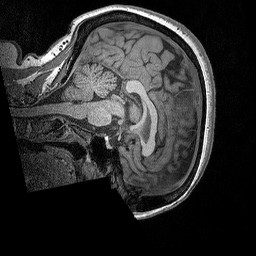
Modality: T1w
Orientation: sagittal
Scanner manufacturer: siemens
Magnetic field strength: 3 T
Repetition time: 2.3 s
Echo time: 0.00298 s